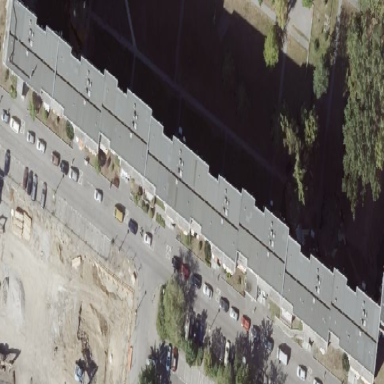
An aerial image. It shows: Building with apartments and flat roof.